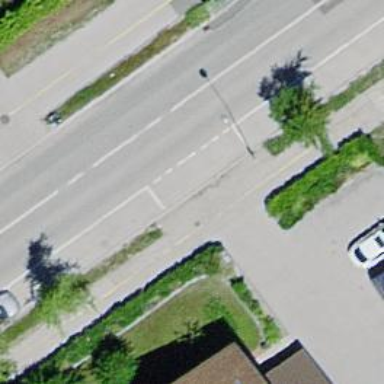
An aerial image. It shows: Hedge barrier.